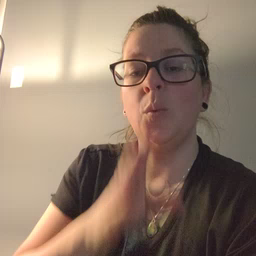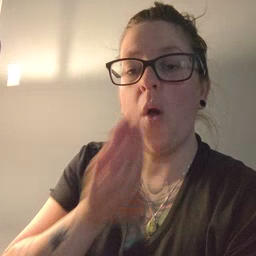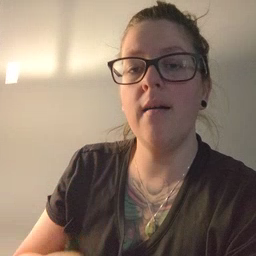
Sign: quiet